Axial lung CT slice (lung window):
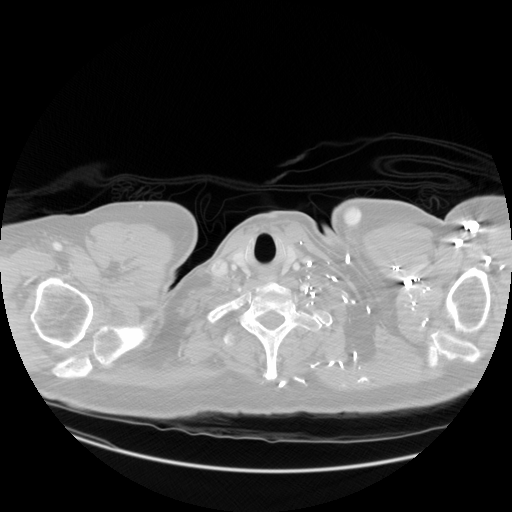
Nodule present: no